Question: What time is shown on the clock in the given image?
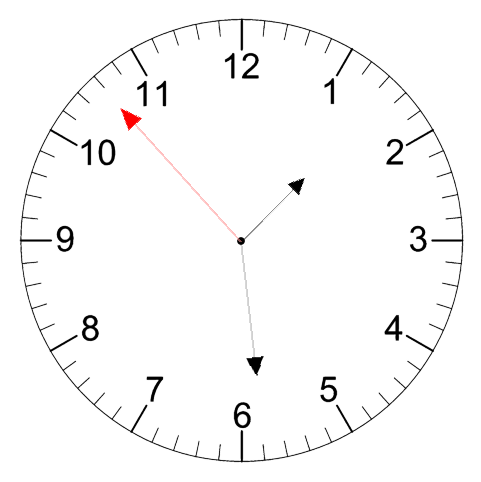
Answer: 01:28:53